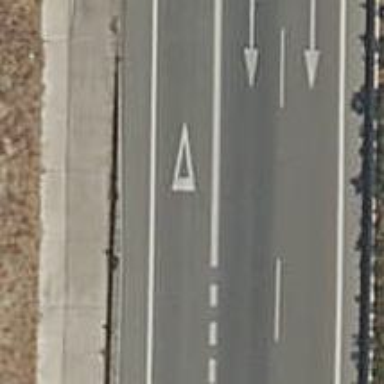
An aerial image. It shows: Road with "give way" sign.